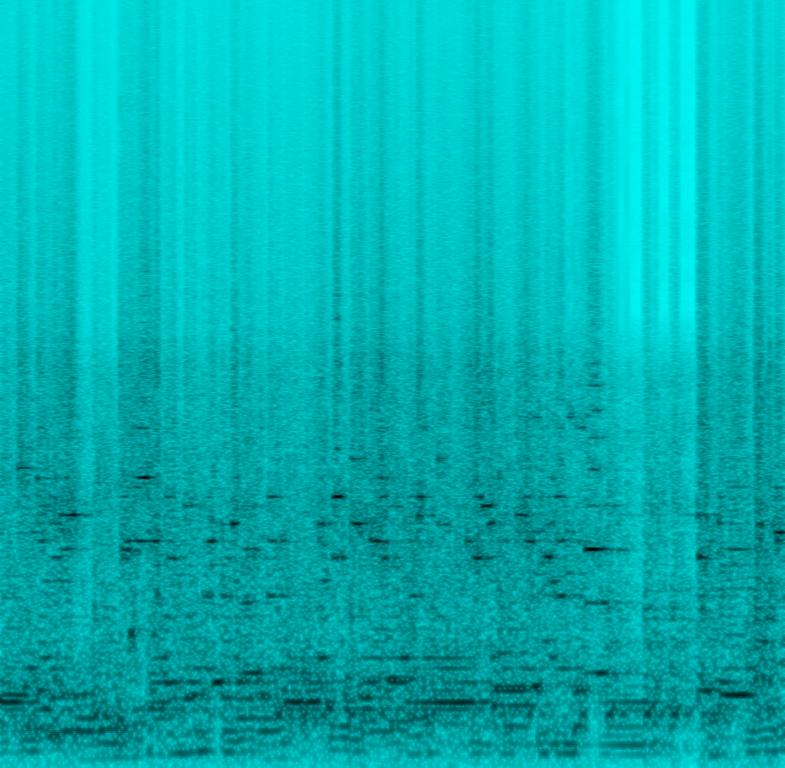
This is the poor quality recording of a bebop jazz music performance. The organ is playing an insanely complex improvised solo. In the background, there is a bass guitar and a jazz acoustic drum beat. The atmosphere is energetic.